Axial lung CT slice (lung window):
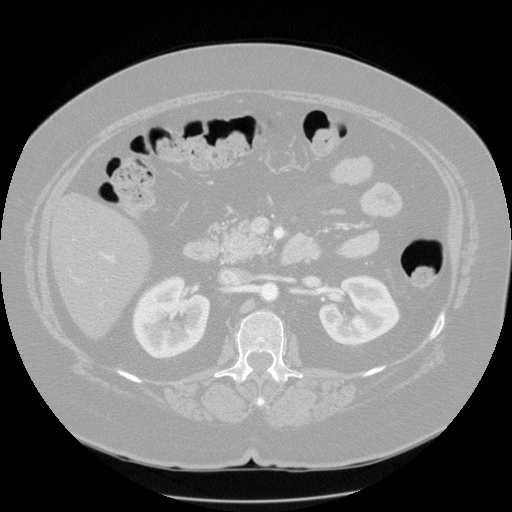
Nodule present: no